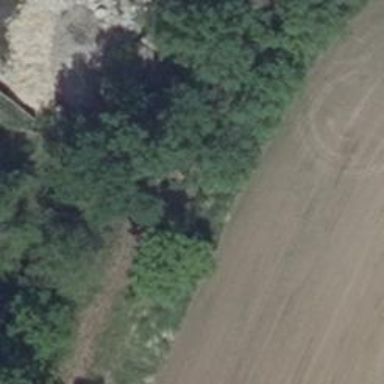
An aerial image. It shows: Culvert tunnel.